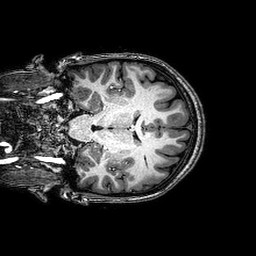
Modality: T1w
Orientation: coronal
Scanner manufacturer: philips
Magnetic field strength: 3 T
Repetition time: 0.008165 s
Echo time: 0.00374 s